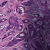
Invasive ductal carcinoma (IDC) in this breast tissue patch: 1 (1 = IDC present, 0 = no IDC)